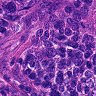
Metastatic tissue present: yes